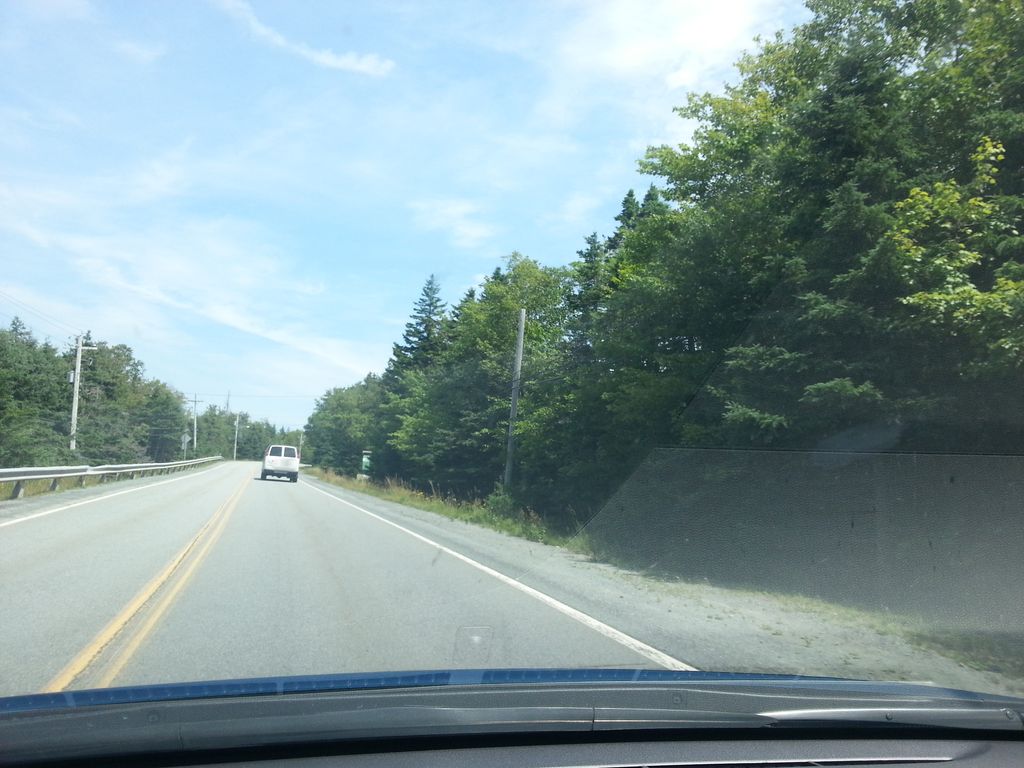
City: halifax